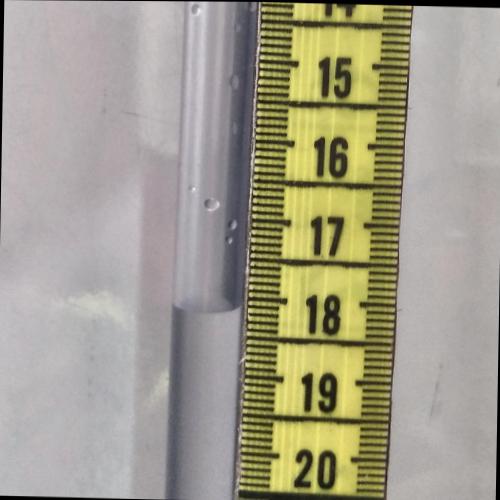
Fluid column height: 18.1 cm